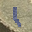
Label: 1